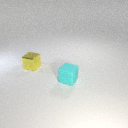
small yellow metal cube behind small cyan rubber cube